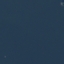
Land use / land cover class: SeaLake